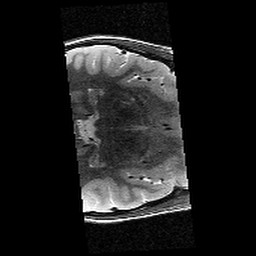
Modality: T2w
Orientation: axial
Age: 10
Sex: female
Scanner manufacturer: siemens
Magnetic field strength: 3 T
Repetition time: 9.23 s
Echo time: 0.067 s